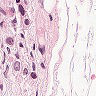
Metastatic tissue present: yes